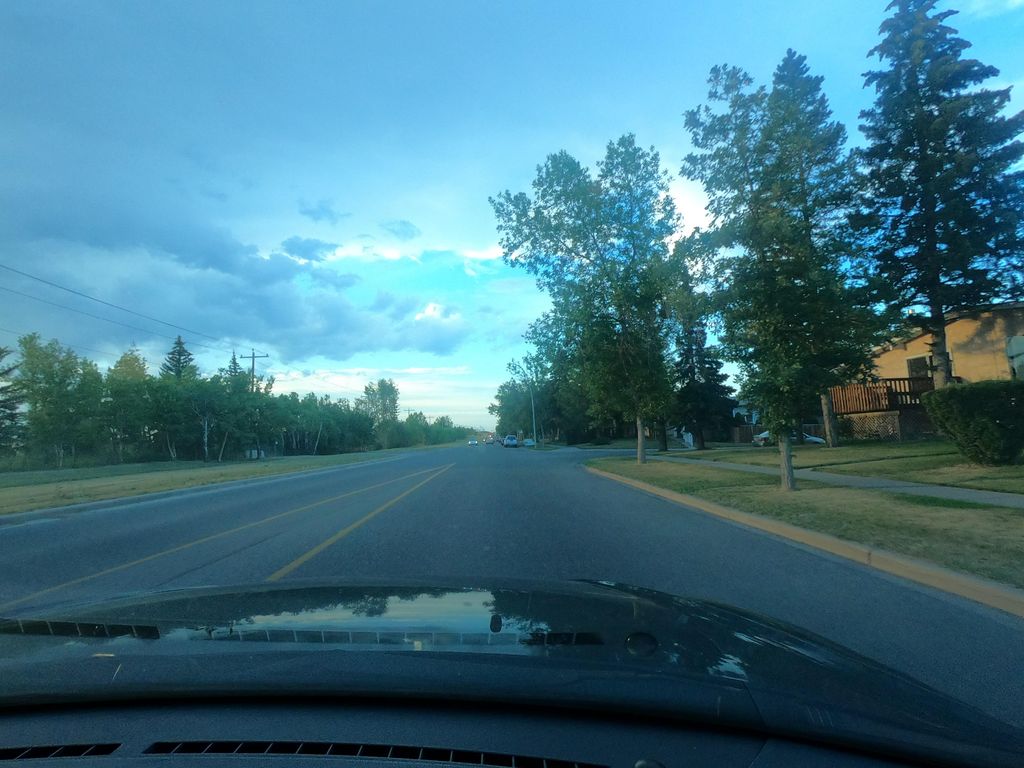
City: calgary